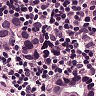
Metastatic tissue present: yes